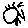
Label: sun